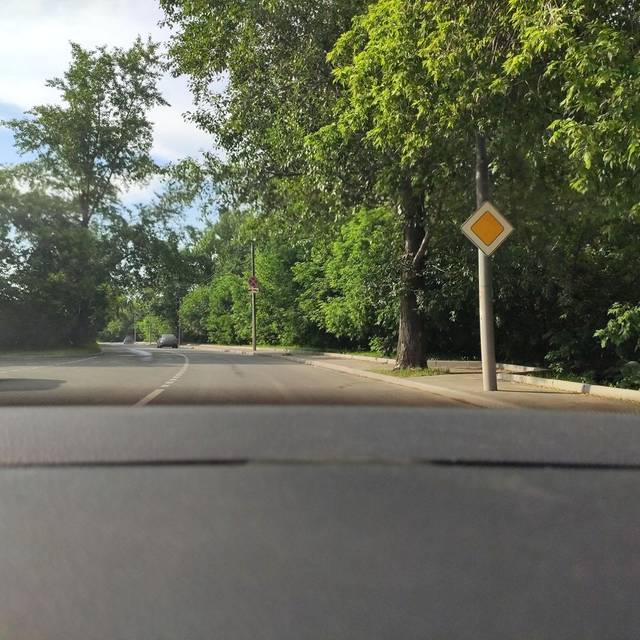
Region: Russia
Coordinates: 55.806, 37.62